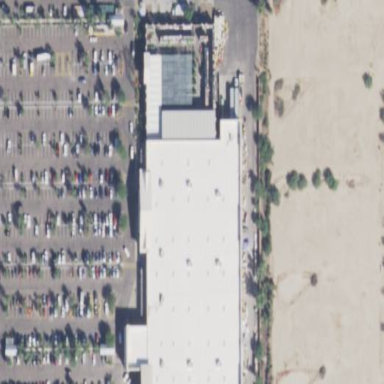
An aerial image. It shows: Retail building.